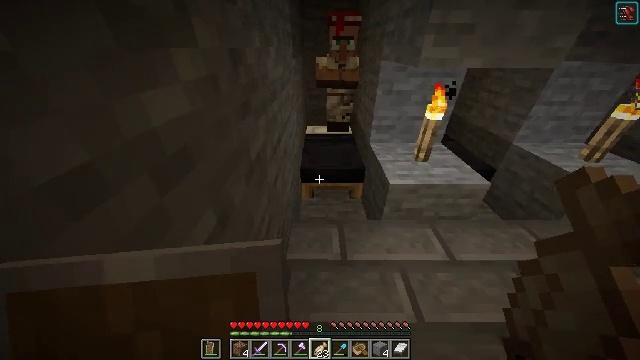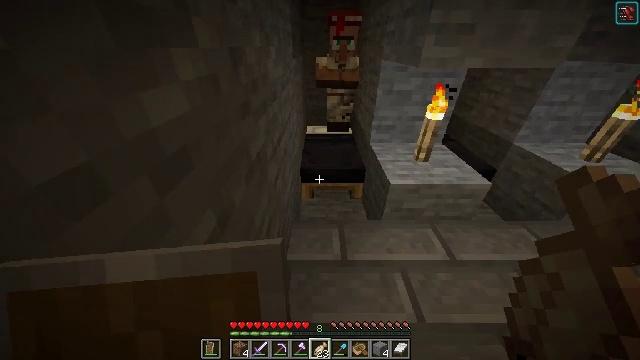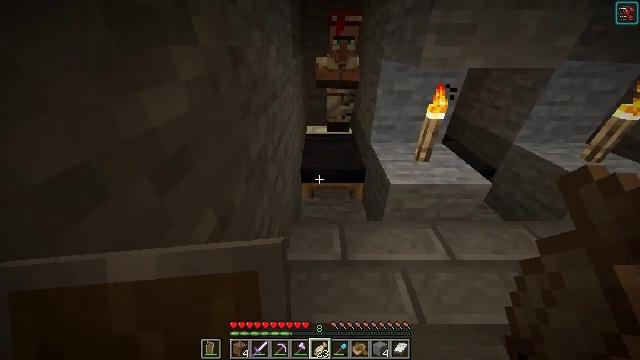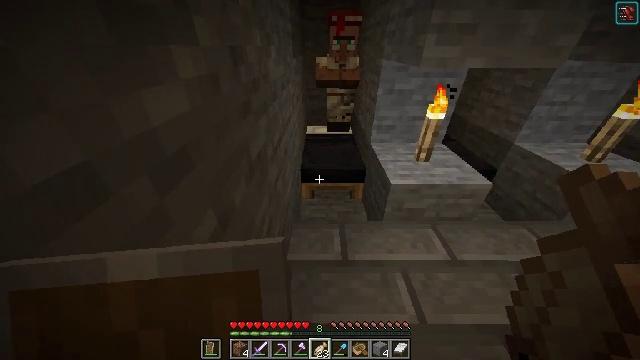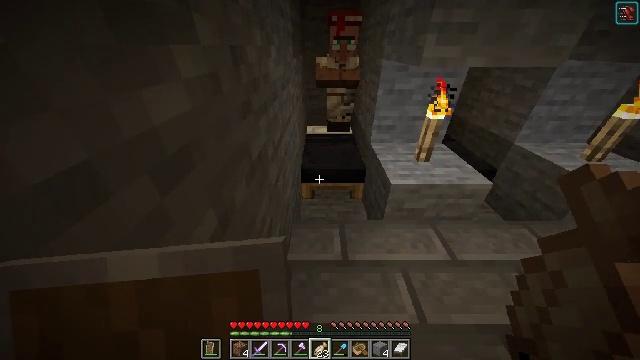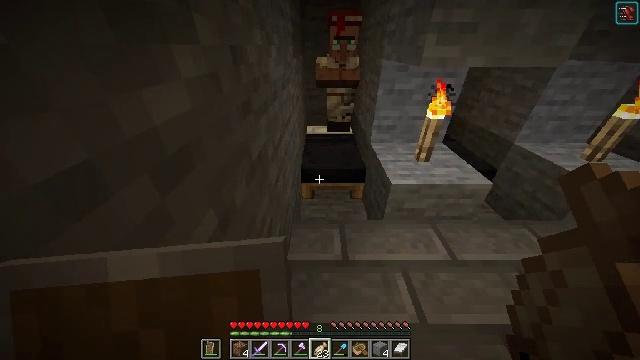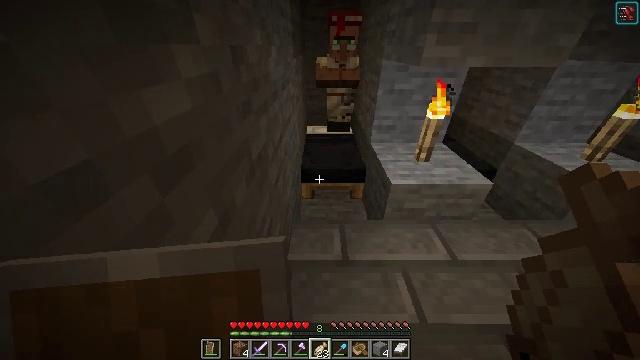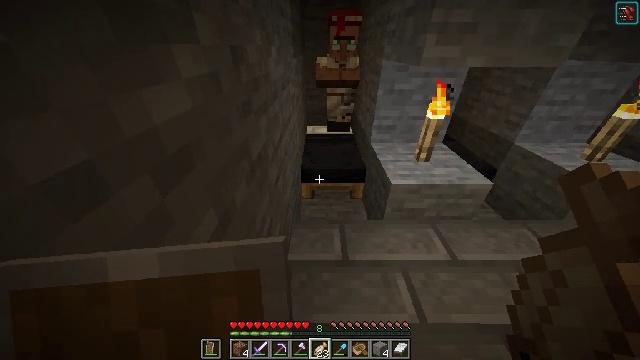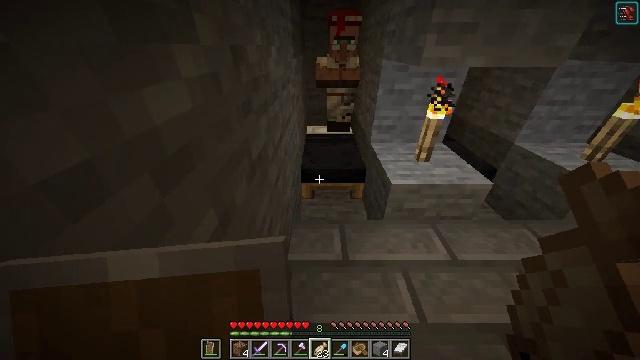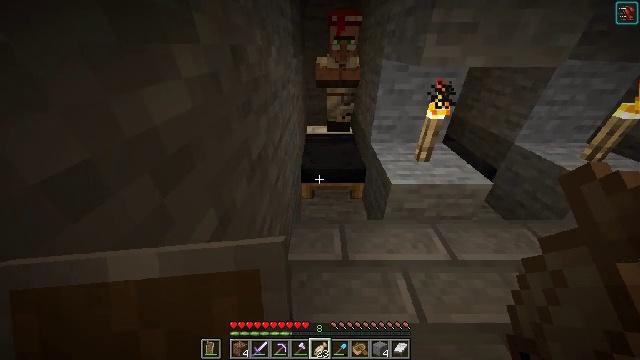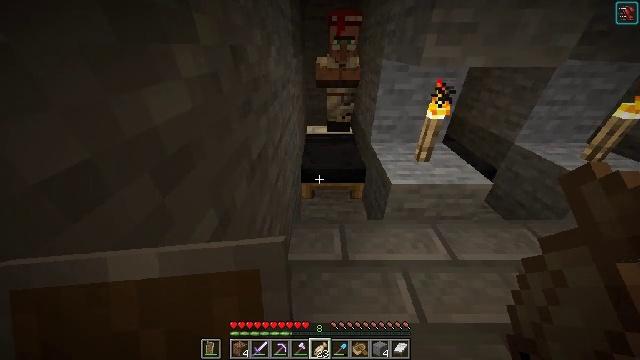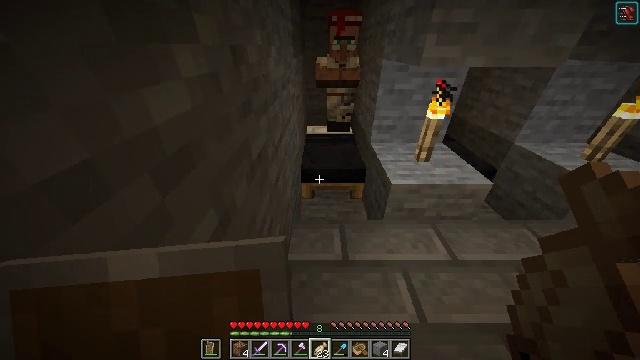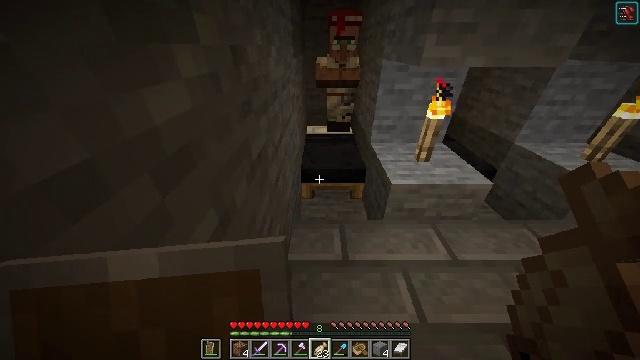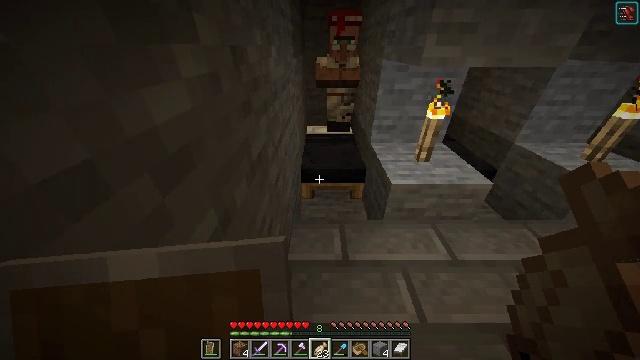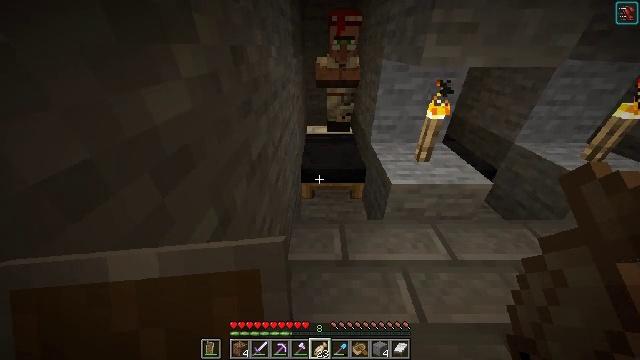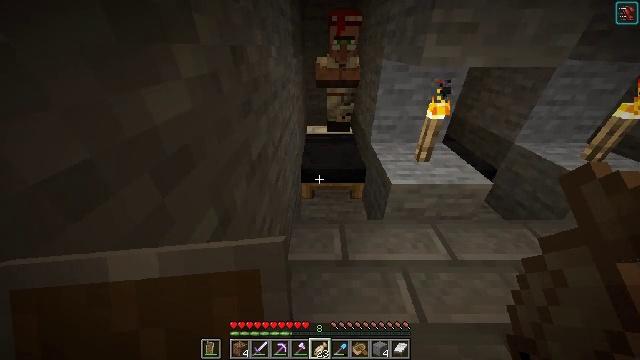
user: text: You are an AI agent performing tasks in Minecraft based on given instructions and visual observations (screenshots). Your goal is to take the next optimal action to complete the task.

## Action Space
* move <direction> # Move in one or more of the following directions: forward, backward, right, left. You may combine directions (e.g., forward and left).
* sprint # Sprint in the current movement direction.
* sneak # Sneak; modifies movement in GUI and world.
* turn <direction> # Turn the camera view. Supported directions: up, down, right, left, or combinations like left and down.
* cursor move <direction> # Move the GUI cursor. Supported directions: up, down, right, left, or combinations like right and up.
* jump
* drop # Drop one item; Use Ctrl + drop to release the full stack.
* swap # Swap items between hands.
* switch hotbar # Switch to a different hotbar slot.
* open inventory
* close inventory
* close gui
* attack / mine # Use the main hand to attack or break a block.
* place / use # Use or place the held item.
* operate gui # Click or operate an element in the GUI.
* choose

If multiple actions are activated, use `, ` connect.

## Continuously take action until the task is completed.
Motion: motion action
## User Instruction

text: Gather the black bed from your house.
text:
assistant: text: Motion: no_op
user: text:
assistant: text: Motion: no_op
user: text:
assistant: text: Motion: no_op
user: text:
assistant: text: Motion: no_op
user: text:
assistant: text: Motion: no_op
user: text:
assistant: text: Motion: no_op
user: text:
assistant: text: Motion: no_op
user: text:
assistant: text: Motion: no_op
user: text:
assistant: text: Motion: no_op
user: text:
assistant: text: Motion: no_op
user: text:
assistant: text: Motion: no_op
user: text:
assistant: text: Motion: no_op
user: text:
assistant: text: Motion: no_op
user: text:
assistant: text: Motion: no_op
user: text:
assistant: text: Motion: no_op
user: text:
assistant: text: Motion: no_op
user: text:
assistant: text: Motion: no_op
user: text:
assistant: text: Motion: no_op
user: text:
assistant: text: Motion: no_op
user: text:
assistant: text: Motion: no_op
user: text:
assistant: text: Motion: no_op
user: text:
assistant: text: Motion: no_op
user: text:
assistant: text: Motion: no_op
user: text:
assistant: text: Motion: no_op
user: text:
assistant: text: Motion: no_op
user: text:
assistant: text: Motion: no_op
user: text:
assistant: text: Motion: no_op
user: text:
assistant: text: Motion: no_op
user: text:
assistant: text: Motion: no_op
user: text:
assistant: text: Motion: no_op